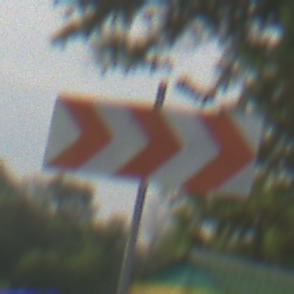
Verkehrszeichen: RichtungstafelnInKurvenGrossLinks
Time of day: MorningAfternoon
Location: Outdoor (Nature)
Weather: PartlyCloudy
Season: NotSpecified
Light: Natural